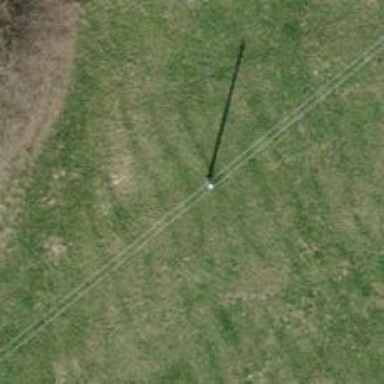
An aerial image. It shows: Minor power line.